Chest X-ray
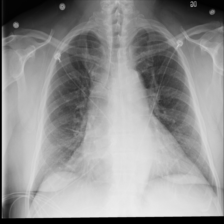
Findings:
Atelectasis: negative
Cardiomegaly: negative
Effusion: negative
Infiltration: negative
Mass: negative
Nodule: negative
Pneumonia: negative
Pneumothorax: negative
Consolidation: negative
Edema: negative
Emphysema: negative
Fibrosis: negative
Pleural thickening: negative
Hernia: negative